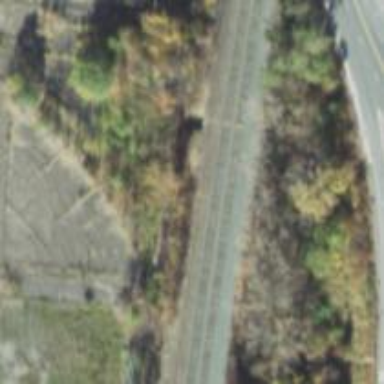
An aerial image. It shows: Abandoned spur railway.